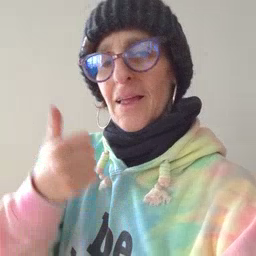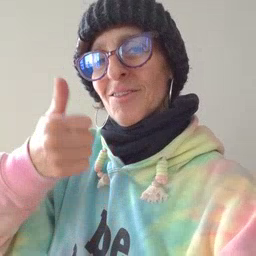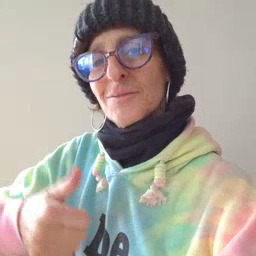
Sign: every